Field crop: tomato
Growth stage: 1
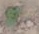
Species: solanum